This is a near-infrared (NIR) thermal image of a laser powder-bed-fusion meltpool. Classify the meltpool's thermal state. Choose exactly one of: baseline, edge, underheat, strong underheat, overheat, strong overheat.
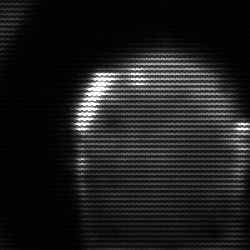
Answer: edge